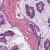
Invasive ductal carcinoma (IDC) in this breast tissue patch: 1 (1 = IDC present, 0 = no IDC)